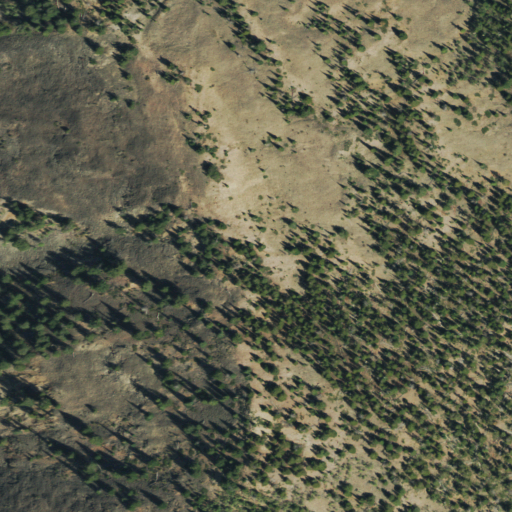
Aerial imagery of mountain in Colorado named Round Mountain containing evergreen forest, shrub, and deciduous forest